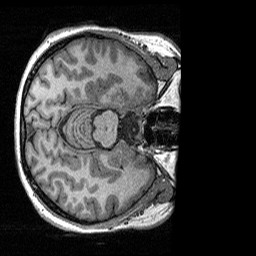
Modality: T1w
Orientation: axial
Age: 39
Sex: female
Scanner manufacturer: siemens
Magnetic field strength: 3 T
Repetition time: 2.3 s
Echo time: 0.00298 s